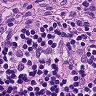
Metastatic tissue present: no